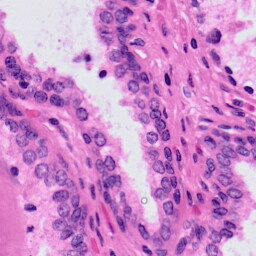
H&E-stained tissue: Prostate